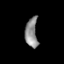
Tissue: prostate
Cell type: B cells
Senescence score: 0.7603
Nuclear area (px): 359
Mean DAPI intensity: 140.652